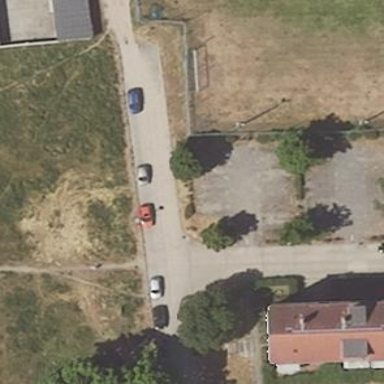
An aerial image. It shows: Parking area with surface.